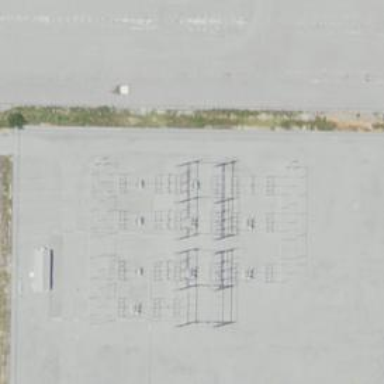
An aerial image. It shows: Switch for power supply.